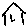
Label: house